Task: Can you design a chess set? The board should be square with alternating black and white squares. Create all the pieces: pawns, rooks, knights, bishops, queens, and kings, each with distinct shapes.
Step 3370:
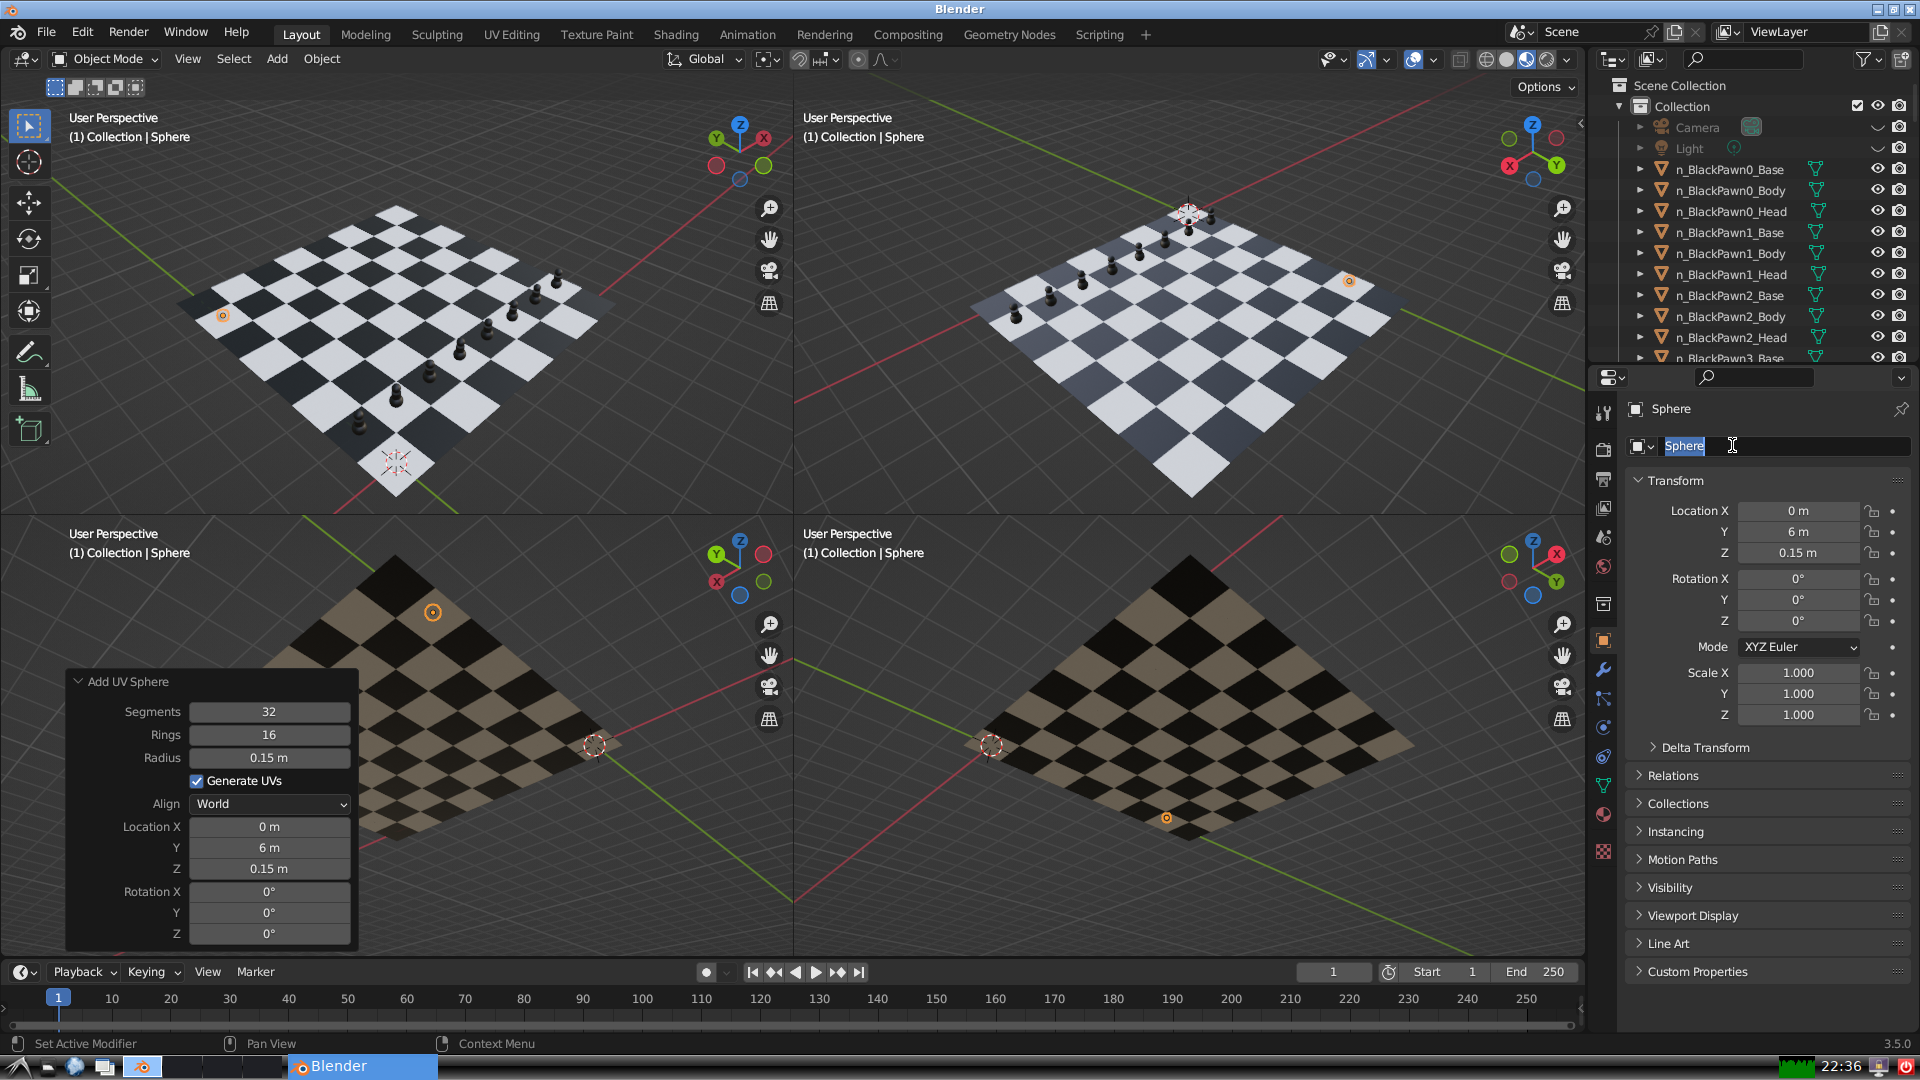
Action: input_text: n_WhitePawn0_Base